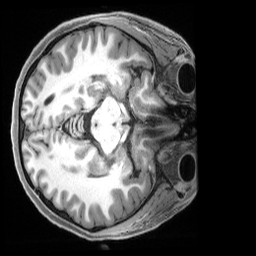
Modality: T1w
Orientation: axial
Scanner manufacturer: siemens
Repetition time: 2.5 s
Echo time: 0.00231 s